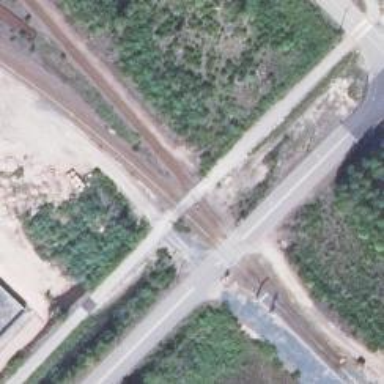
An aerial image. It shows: Railway crossing.